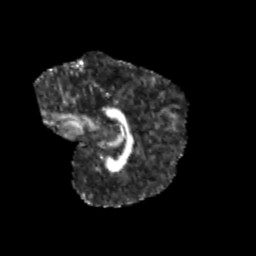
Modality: FA
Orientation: sagittal
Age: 10
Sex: male
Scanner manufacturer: siemens
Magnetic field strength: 3 T
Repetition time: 3.8 s
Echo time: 0.07 s